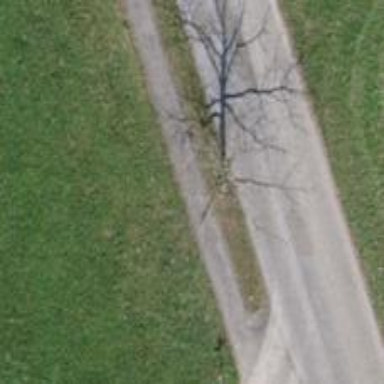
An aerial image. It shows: Beautiful avenue lined with deciduous broadleaved trees.